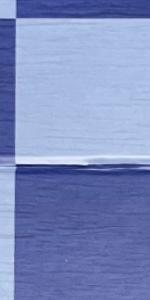
Label: Empty